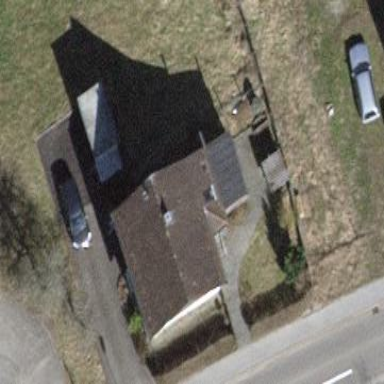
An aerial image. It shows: Simple and straightforward house.